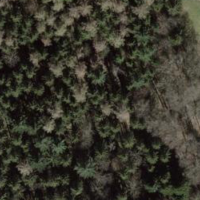
EUNIS habitat code: 44
Species observed at this site:
Lamium galeobdolon